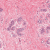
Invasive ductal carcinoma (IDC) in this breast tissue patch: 0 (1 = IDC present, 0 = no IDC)